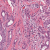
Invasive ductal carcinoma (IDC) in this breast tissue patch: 1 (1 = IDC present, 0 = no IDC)